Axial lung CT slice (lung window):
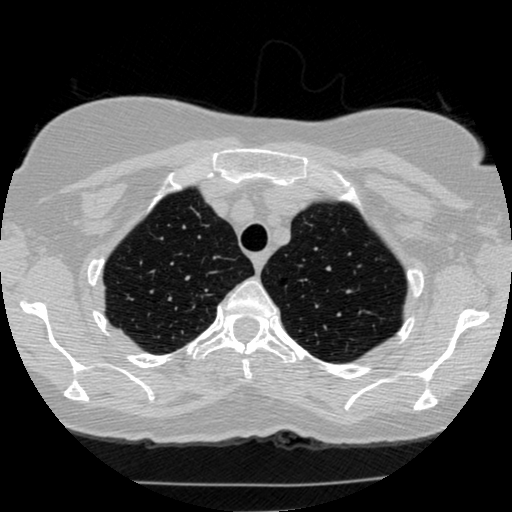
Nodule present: no